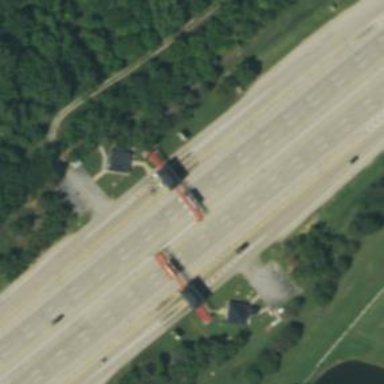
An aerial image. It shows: Toll gantry on the road.